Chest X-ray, PA view. Patient: 57 years old, sex F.
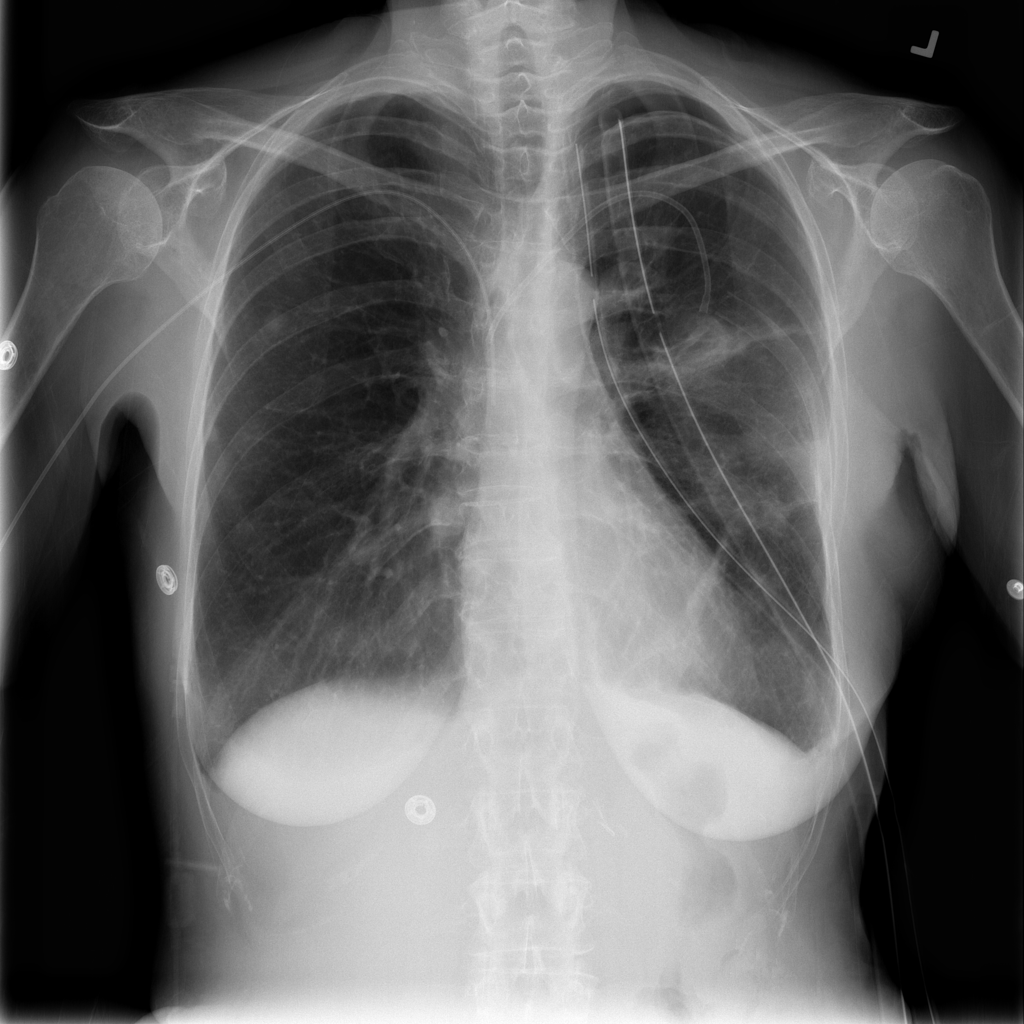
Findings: Atelectasis, Mass, Pneumothorax